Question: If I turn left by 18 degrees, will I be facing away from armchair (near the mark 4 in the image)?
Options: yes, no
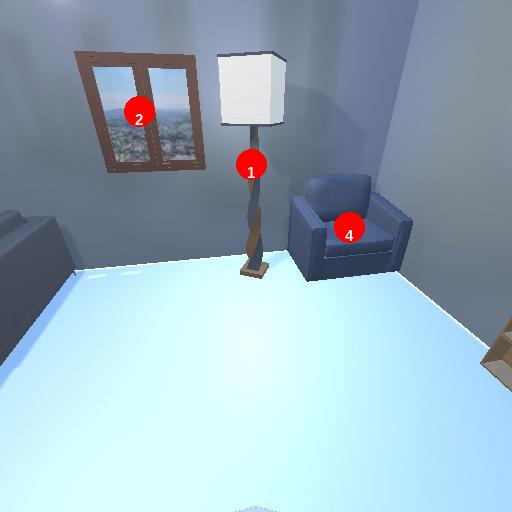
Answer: yes